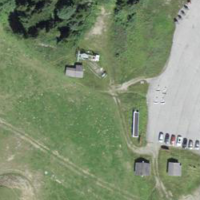
EUNIS habitat code: 23
Species observed at this site:
Petasites albus
Astrantia major
Sorbus aucuparia